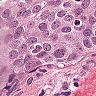
Metastatic tissue present: yes